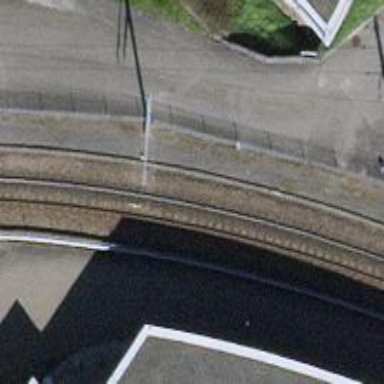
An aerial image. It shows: Narrow-gauge railway track with one electrified contact line.